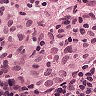
Metastatic tissue present: no